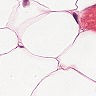
Metastatic tissue present: no